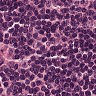
Metastatic tissue present: no